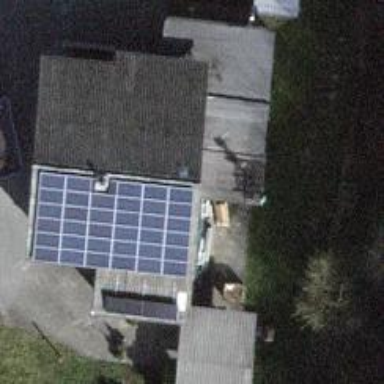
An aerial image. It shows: Solar power generator utilizing photovoltaic technology with solar photovoltaic panels.